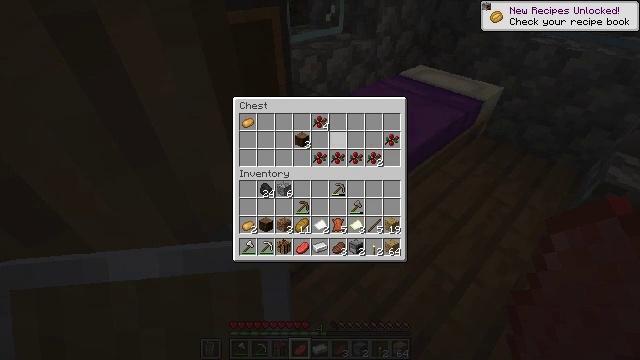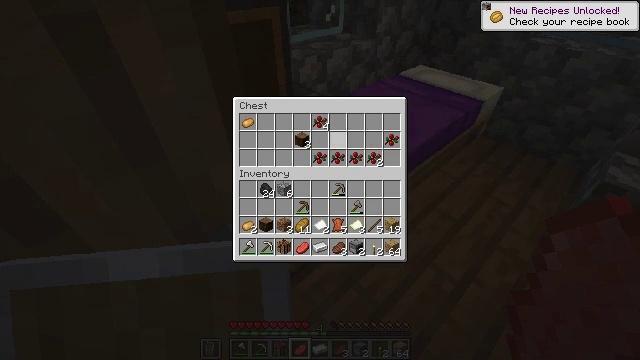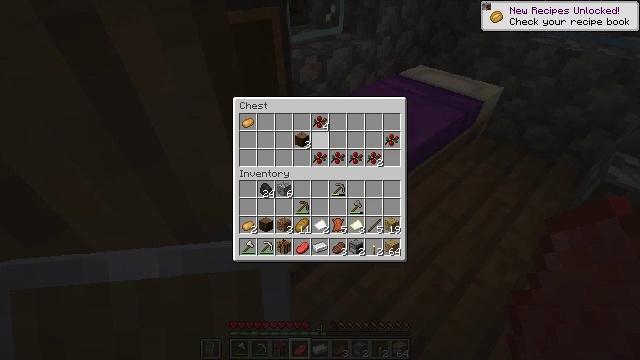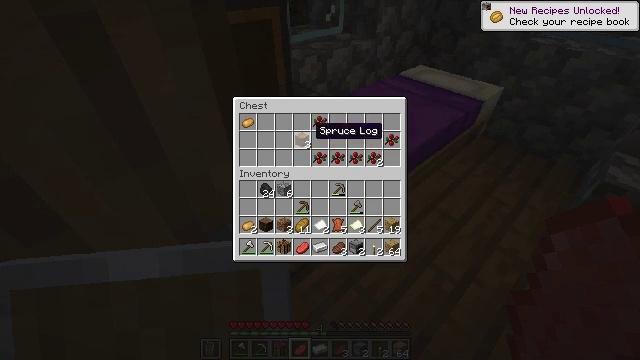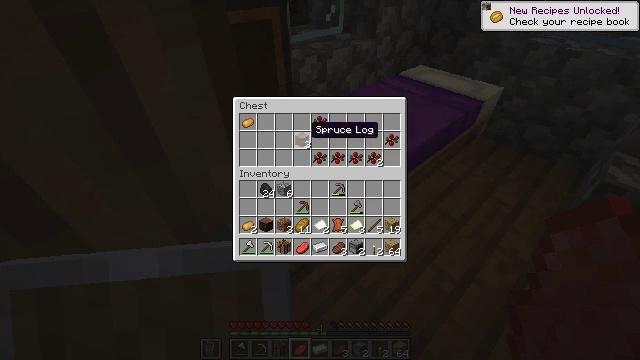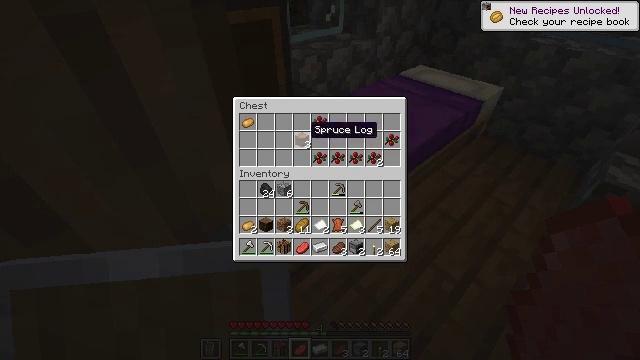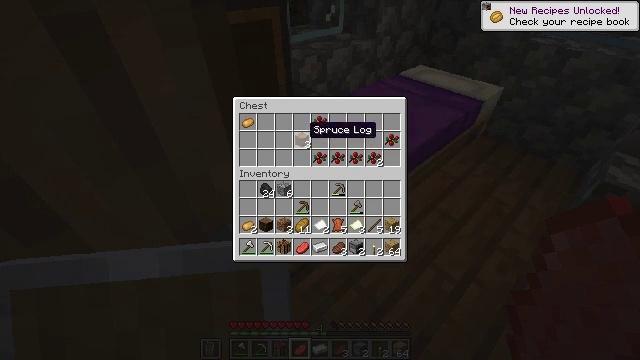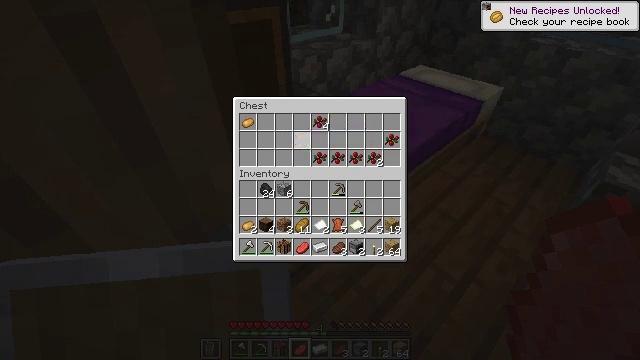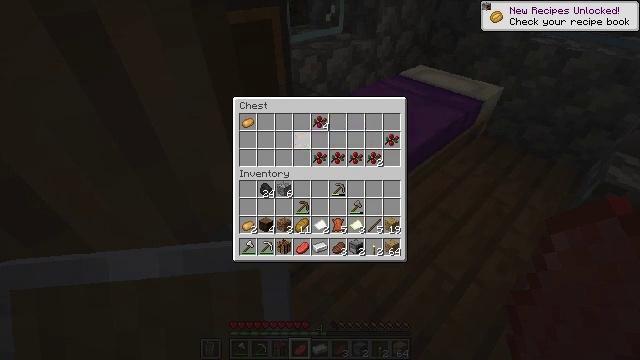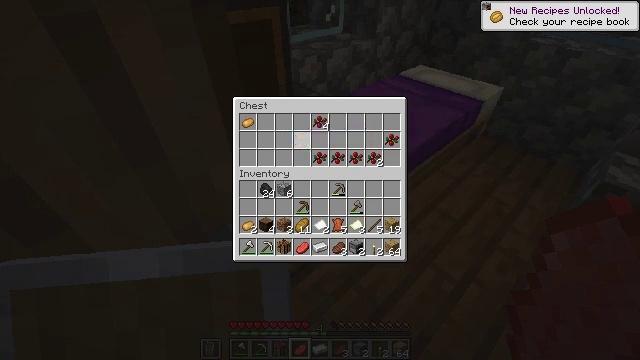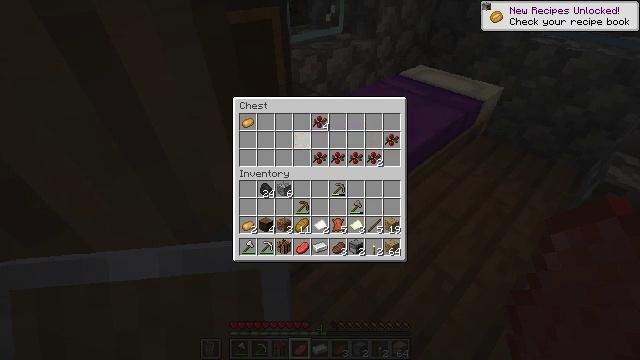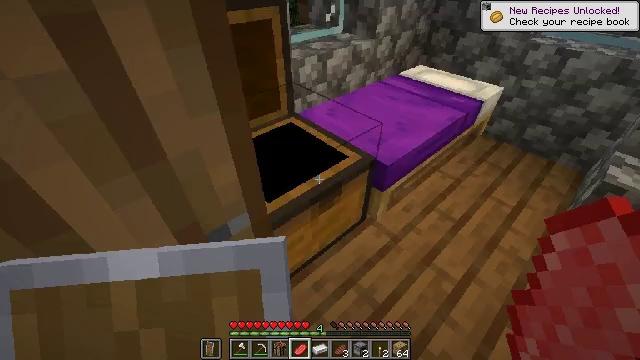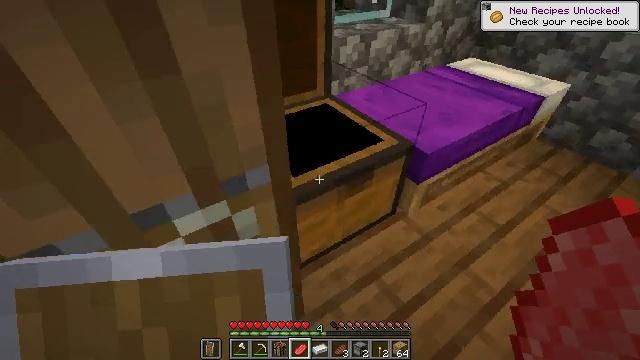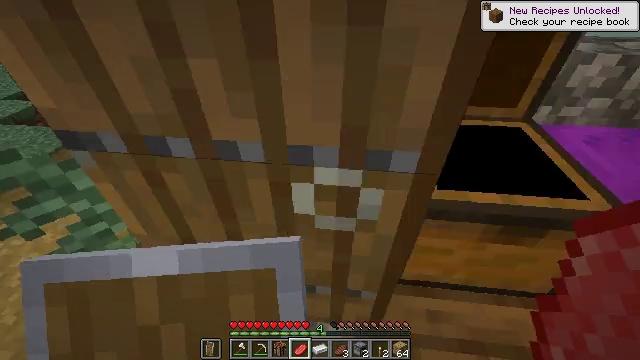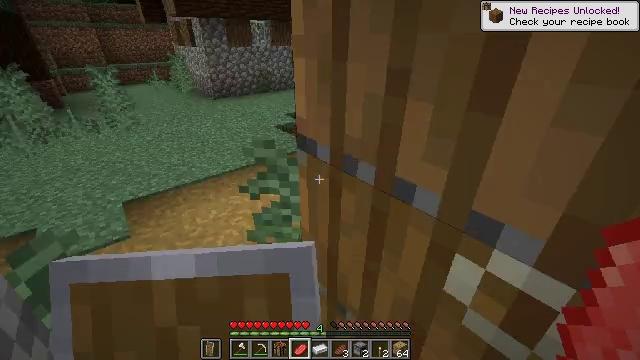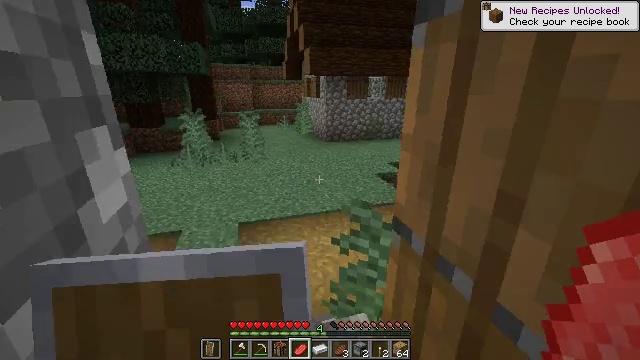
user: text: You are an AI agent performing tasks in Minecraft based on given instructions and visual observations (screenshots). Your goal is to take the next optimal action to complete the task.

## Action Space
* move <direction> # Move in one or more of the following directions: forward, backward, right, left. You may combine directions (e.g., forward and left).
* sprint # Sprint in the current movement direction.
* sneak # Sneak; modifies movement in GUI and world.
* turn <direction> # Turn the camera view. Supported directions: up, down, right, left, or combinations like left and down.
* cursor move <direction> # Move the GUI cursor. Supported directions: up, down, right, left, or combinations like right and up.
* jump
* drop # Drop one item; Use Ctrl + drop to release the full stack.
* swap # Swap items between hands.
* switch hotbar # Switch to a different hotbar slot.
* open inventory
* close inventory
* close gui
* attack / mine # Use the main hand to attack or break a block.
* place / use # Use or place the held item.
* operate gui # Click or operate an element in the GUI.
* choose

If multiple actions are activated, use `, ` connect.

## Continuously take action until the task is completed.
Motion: motion action
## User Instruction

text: Remove the blue bed from its location.
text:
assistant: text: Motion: sneak
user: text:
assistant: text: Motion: sneak
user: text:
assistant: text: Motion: sneak, cursor move left
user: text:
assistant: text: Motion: sneak
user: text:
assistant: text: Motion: sneak
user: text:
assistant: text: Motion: sneak
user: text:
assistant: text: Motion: sneak, operate gui
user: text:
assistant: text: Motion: sneak, operate gui
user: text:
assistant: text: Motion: sneak, operate gui
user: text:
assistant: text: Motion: sneak
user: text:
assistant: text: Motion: sneak
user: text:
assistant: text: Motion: sneak, turn left, close gui
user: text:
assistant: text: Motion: turn left, open inventory
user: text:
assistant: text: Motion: turn left and up
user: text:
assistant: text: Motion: turn left and up
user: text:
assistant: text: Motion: turn left and up
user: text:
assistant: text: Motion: move forward
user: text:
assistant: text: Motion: move forward
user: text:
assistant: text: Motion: move forward
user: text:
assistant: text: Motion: move forward, turn left and up
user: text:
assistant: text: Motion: move forward, turn left and up
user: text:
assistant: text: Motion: move forward, turn left and up
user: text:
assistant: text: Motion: move forward
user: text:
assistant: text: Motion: move forward, turn right
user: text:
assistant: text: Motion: move forward, sprint, turn right
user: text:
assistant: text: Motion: move forward and move right, sprint
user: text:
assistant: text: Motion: move forward and move right, sprint
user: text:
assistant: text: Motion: move forward and move right, sprint
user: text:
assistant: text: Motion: move forward and move right, sprint, turn left and up
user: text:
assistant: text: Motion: move forward and move right, sprint, turn left